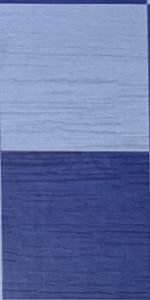
Label: Empty